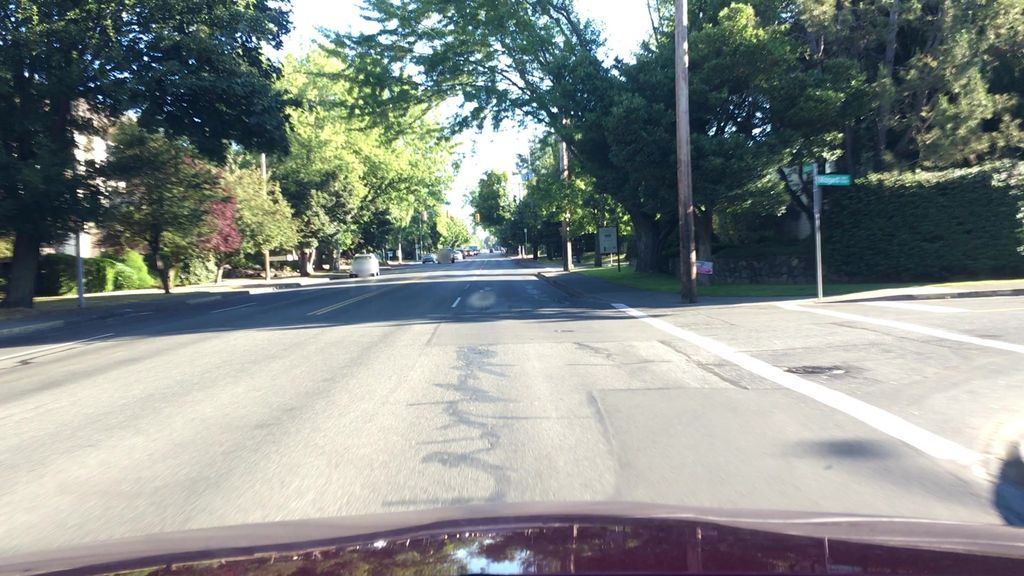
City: victoria